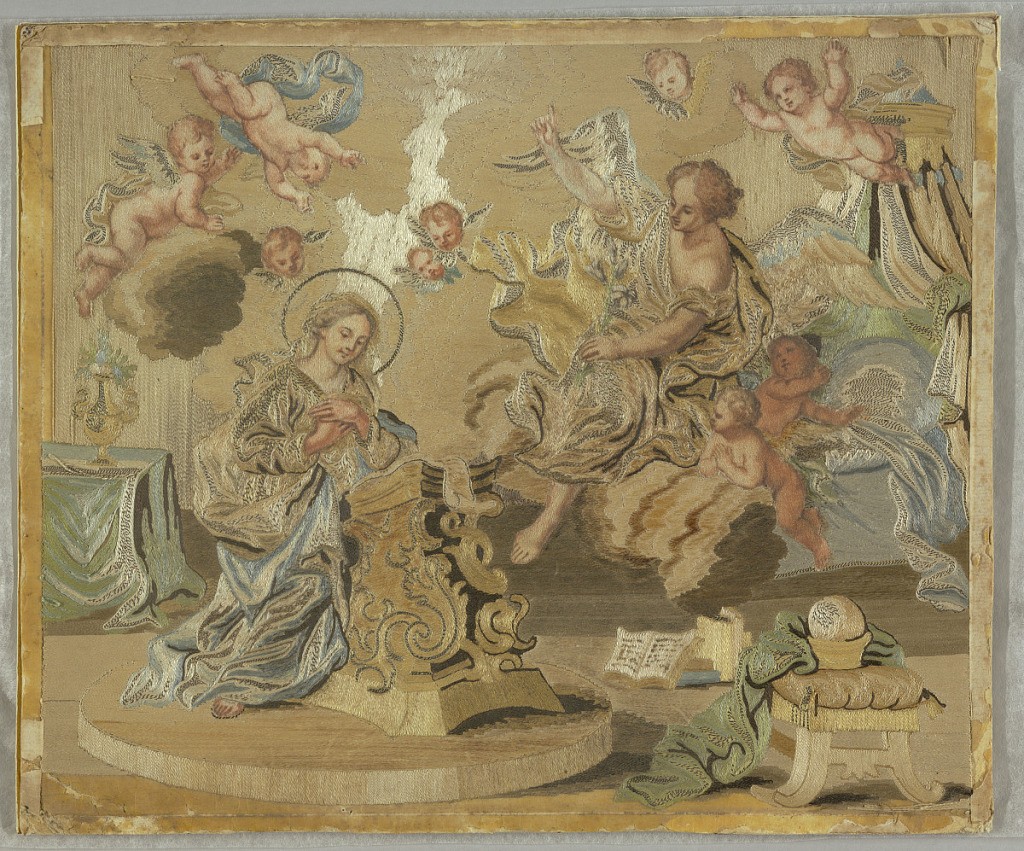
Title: Textile
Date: late 17th–early 18th century
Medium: silk, paper Technique: silk threads glued on parchment or paper using wax
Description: Mock embroidery. Painted faces and members on silk. Known workshops: Tlariana Elmo (Naples). Prints were used as a model.